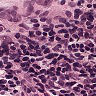
Metastatic tissue present: no